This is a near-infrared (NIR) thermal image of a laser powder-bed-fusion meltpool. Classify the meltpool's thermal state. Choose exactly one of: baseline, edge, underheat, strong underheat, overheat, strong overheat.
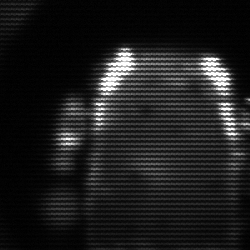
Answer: baseline